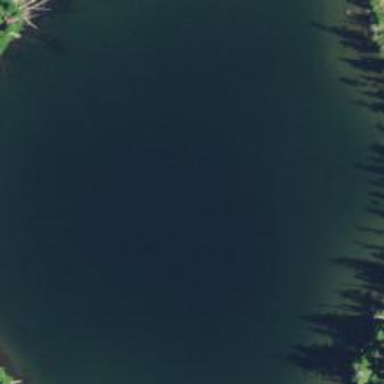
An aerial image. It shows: Beautiful lake surrounded by nature.